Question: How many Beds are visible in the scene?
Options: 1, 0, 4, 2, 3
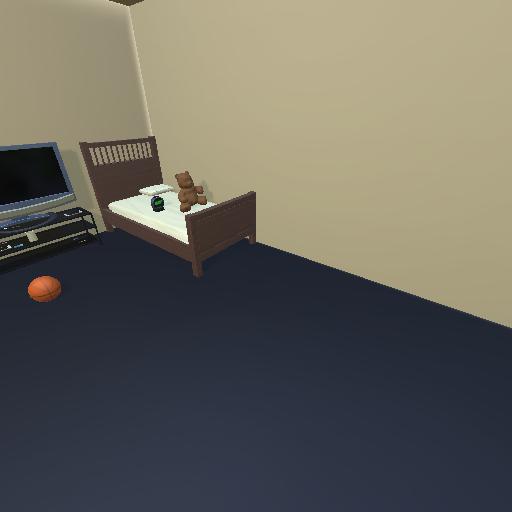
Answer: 1